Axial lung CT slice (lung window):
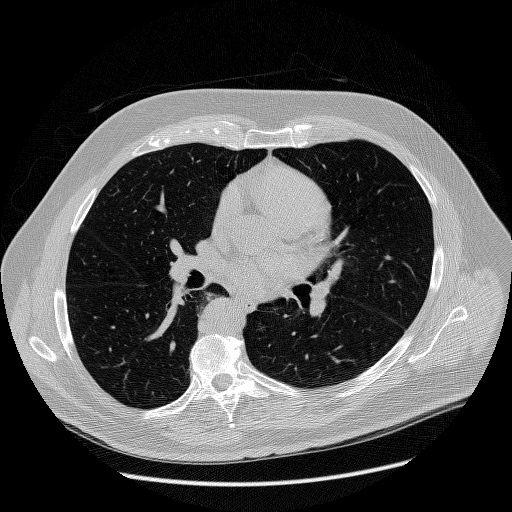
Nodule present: no